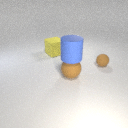
large blue rubber cylinder above large brown rubber sphere